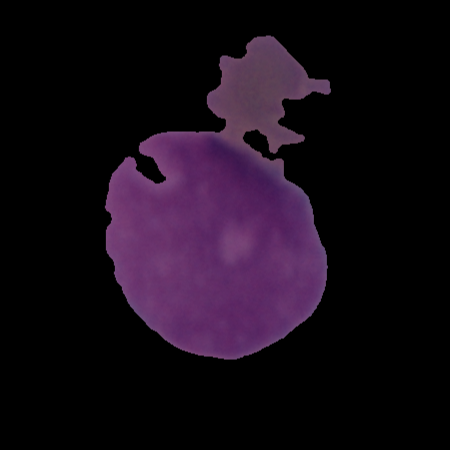
Label: cancer